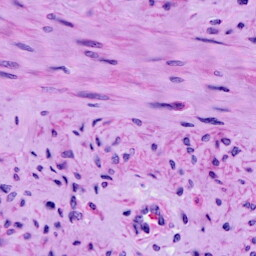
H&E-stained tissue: Cervix